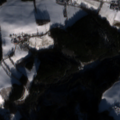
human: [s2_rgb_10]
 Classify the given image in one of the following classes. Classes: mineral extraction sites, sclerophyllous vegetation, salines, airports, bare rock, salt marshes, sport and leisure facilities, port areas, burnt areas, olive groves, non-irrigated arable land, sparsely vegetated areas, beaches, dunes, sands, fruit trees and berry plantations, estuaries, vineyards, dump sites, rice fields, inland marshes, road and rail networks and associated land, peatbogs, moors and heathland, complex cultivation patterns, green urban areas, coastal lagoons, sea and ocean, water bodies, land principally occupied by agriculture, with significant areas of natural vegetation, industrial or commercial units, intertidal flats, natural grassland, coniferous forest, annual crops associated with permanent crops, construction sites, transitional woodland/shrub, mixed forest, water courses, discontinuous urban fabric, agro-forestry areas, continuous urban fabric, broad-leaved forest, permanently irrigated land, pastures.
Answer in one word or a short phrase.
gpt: non-irrigated arable land, pastures, complex cultivation patterns, land principally occupied by agriculture, with significant areas of natural vegetation, coniferous forest